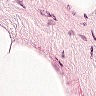
Metastatic tissue present: no